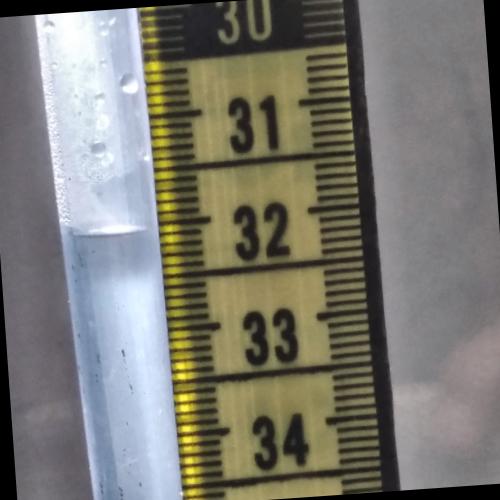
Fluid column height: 32.0 cm